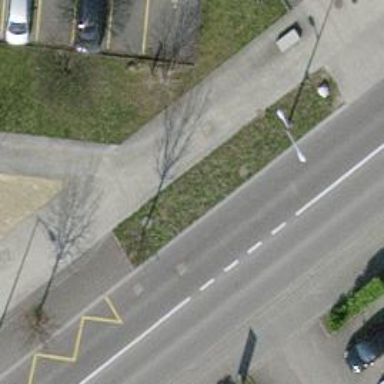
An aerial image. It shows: Cycleway with concrete surface.